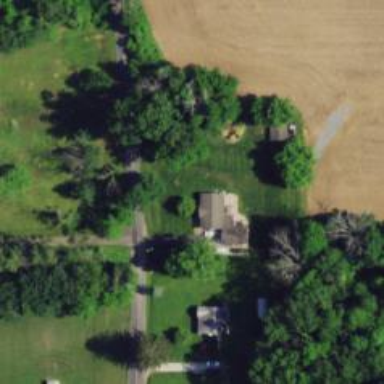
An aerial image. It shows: Driveway.